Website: bh-photo
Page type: delivery-shipping
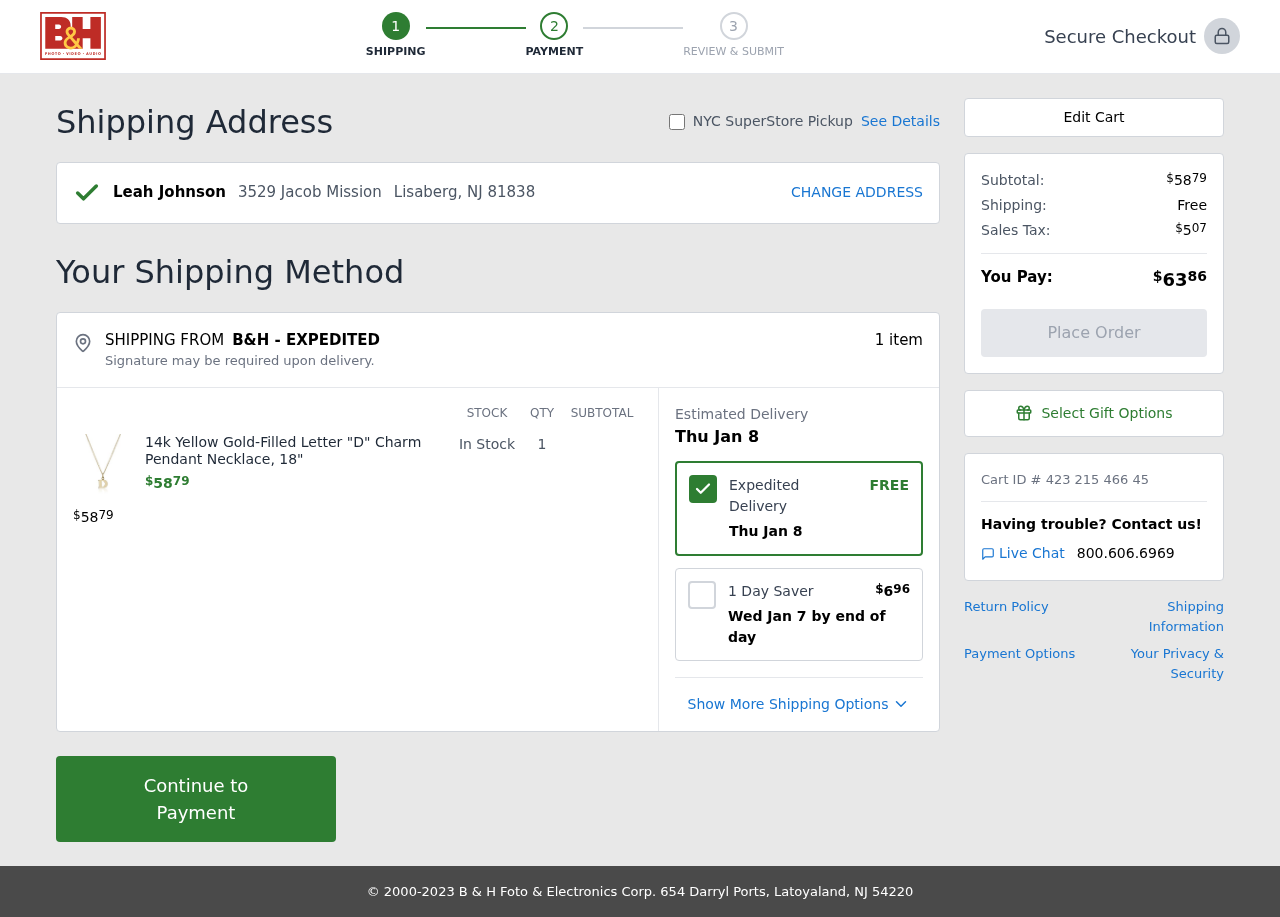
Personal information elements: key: PII_CITY_STATE_ZIP
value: Lisaberg, NJ 81838
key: PII_FULLNAME
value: Leah Johnson
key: PII_STREET
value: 3529 Jacob Mission
Product elements: key: PRODUCT1_NAME
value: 14k Yellow Gold-Filled Letter "D" Charm Pendant Necklace, 18"
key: PRODUCT1_PRICE
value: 58.79
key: PRODUCT1_QUANTITY
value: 1
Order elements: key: ORDER_NUM_ITEMS
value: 1 item
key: ORDER_SUBTOTAL
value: $5879
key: ORDER_DELIVERY_DATE
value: Thu Jan 8
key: ORDER_SHIPPING_COST_ALT
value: $696
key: ORDER_SHIPPING_DATE
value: Wed Jan 7 by end of day
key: ORDER_SHIPPING_COST
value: Free
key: ORDER_TAX
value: $507
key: ORDER_TOTAL
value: $6386
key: ORDER_ID
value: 423 215 466 45